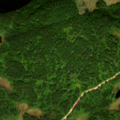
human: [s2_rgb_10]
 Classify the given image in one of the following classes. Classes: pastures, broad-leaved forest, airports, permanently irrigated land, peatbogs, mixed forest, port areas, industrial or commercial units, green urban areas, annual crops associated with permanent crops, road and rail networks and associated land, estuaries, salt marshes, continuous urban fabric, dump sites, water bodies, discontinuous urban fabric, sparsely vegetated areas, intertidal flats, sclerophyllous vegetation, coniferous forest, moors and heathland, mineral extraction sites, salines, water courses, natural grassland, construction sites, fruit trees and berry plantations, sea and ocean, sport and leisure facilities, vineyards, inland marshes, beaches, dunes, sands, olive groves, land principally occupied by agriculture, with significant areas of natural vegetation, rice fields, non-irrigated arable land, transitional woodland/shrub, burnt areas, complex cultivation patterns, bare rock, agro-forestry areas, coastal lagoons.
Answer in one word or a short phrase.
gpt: coniferous forest, transitional woodland/shrub